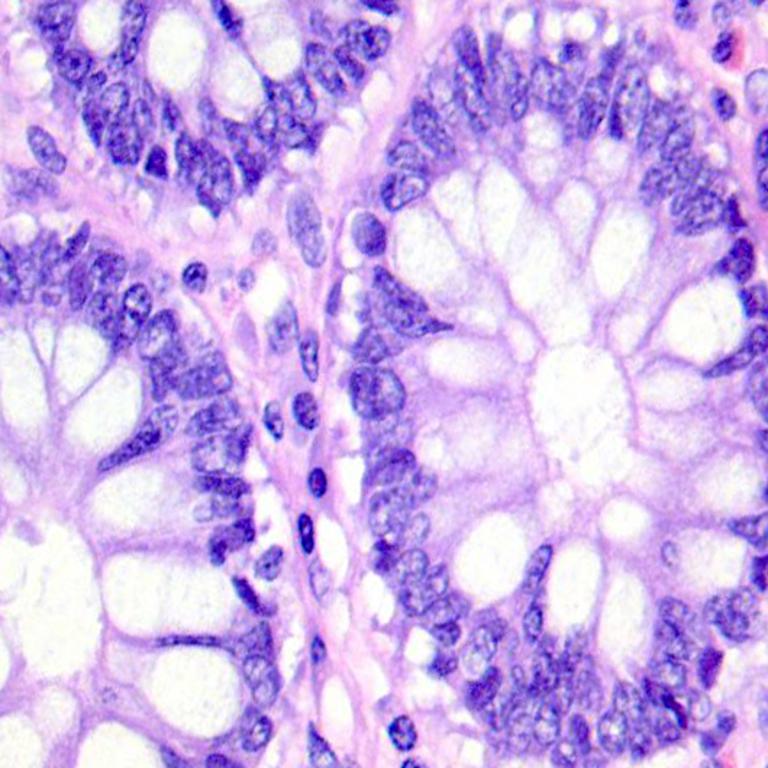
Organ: colon
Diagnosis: benign